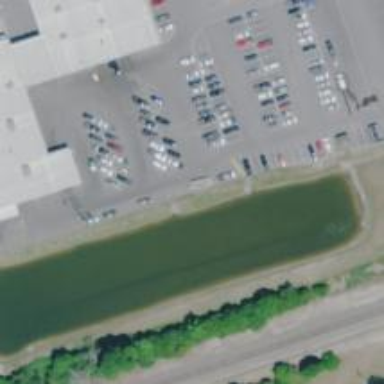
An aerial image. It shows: Retention basin with water.